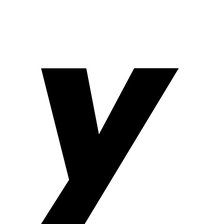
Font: Poppins-ExtraBoldItalic